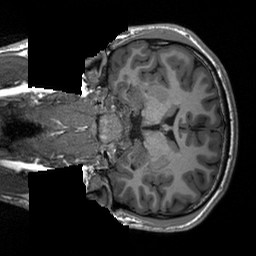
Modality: T1w
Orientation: coronal
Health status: healthy
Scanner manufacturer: siemens
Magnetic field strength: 3 T
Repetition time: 2.3 s
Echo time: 0.00207 s